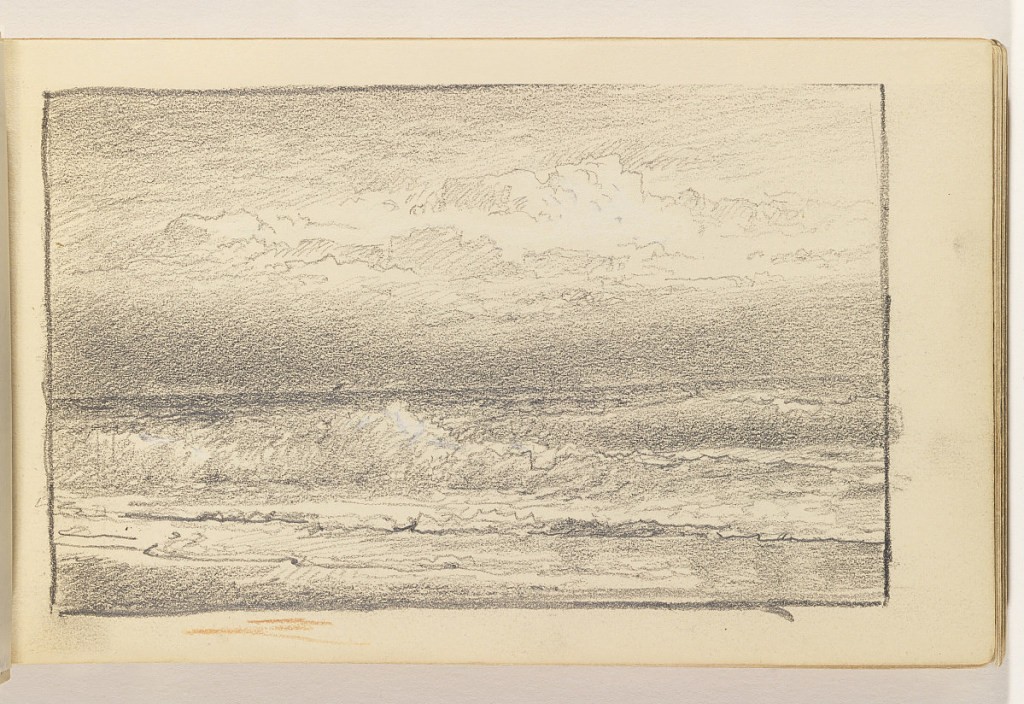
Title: Beach with Small Waves Breaking
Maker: William Trost Richards, American, 1833–1905
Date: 1885–90
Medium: Graphite on cream wove paper, bound
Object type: Sketchbook folio
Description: Beach in foreground with small waves breaking on shore.